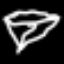
Label: diamond